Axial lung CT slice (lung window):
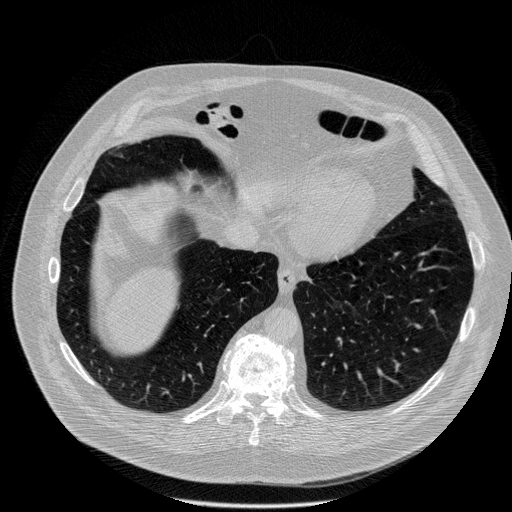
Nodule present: no